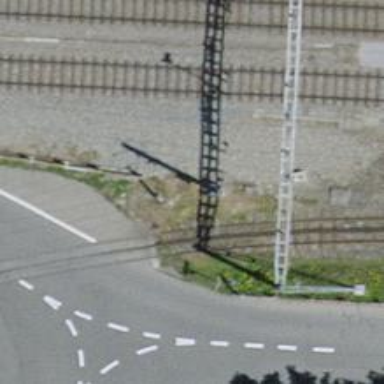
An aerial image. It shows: Single-track electrified railway siding with contact line.